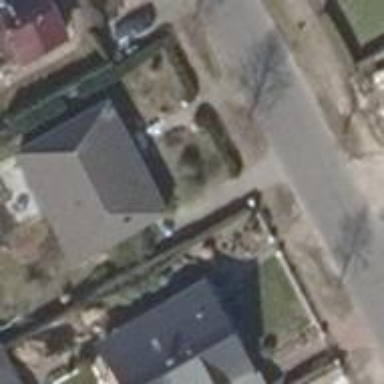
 oriented along its length. The roof is colored in grey."